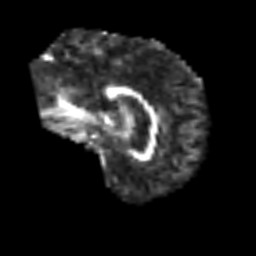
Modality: FA
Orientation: sagittal
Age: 64
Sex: male
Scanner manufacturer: siemens
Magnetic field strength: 3 T
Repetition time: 3.2 s
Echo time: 0.081 s